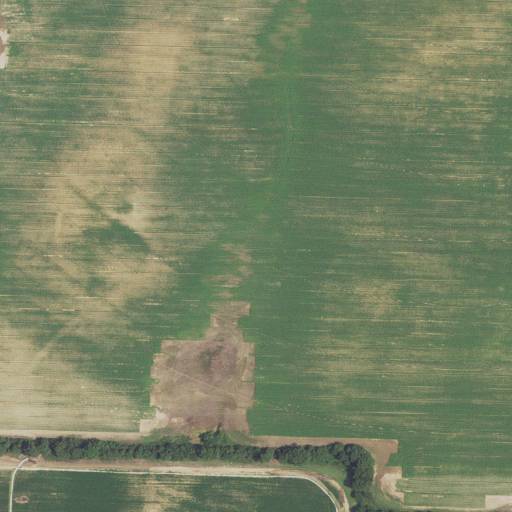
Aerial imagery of ridge(s) in Arkansas named Nubbin Ridge containing only cultivated crops